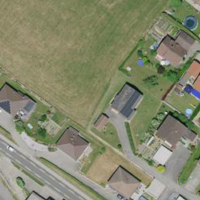
EUNIS habitat code: 55
Species observed at this site:
Levisticum officinale